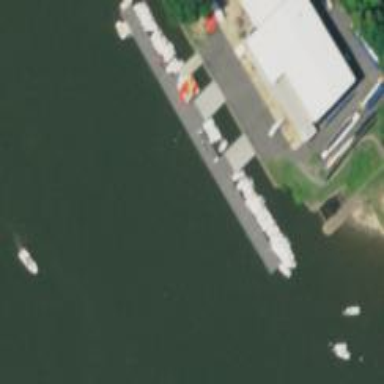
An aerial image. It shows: Dock located along the waterway.